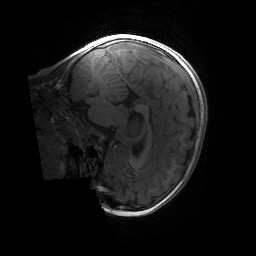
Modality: T1w
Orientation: sagittal
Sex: male
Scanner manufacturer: siemens
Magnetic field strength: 3 T
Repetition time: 1.9 s
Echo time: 0.00243 s